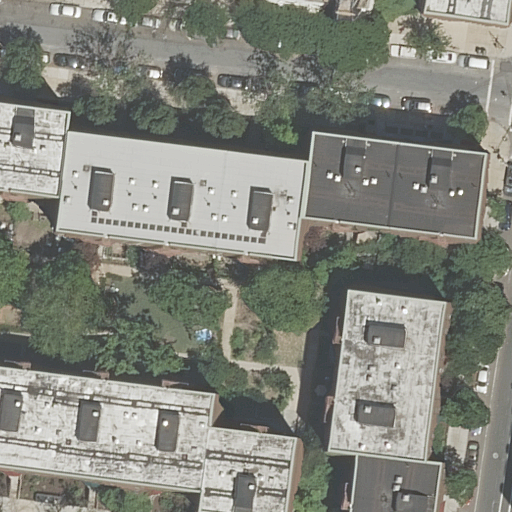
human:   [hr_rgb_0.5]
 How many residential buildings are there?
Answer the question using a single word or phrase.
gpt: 15

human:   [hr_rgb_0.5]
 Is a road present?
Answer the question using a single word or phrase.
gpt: yes

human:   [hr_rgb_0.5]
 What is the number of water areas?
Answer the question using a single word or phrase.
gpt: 0

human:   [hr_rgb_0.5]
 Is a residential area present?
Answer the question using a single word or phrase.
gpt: yes

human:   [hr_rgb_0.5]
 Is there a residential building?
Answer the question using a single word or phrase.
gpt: yes

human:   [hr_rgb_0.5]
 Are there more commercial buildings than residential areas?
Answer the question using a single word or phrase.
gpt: no

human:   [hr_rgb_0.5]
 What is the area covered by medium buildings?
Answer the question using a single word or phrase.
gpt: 3121m2

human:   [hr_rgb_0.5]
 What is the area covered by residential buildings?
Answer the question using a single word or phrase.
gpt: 3232m2

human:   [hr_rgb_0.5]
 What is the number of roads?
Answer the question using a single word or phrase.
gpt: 2

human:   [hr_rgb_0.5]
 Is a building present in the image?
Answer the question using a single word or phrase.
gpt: yes

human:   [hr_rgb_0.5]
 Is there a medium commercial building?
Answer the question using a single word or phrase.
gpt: no

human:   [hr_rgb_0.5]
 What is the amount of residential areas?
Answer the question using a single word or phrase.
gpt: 1

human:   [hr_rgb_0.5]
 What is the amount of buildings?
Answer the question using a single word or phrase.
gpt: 15

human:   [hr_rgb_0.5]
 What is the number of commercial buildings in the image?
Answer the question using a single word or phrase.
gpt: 0

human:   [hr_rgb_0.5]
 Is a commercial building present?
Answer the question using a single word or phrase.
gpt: no

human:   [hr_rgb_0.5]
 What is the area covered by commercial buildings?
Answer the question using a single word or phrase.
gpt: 0m2

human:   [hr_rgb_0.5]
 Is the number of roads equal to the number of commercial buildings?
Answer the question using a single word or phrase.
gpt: no

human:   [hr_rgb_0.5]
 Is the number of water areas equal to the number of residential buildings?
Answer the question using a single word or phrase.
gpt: no

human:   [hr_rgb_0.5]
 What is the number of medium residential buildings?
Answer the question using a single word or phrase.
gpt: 11

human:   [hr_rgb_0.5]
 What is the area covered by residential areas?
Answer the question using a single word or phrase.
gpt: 1382m2

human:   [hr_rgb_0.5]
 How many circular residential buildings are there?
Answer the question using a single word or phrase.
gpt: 0

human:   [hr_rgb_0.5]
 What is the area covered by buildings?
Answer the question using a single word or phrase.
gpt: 3232m2

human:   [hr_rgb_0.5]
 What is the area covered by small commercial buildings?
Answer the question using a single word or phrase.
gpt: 0m2

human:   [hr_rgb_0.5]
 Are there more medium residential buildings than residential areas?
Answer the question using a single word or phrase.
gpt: yes

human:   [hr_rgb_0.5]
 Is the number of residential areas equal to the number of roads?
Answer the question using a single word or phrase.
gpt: no

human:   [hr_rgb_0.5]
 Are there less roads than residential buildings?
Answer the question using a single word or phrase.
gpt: yes

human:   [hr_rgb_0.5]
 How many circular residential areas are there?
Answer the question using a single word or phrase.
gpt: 0

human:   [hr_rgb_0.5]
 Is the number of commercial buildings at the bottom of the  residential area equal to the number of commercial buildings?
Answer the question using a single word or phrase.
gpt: yes

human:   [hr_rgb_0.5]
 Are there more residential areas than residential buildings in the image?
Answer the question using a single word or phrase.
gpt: no

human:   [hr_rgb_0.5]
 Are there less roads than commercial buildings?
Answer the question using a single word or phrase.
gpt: no

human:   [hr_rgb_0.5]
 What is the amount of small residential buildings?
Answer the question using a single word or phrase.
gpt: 4

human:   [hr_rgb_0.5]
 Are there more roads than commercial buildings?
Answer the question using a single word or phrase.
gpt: yes

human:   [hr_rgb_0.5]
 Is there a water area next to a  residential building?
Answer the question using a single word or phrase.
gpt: no

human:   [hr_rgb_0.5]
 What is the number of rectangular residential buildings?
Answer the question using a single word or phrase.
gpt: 15

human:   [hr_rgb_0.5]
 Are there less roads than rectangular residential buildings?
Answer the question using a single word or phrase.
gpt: yes

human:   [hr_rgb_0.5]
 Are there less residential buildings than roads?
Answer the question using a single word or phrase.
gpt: no

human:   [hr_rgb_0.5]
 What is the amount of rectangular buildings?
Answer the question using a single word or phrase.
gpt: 15

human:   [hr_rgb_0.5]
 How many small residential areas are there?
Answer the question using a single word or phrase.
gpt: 0

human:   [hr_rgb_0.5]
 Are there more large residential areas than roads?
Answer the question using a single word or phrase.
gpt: no

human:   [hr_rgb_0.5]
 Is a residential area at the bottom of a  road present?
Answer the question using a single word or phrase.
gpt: no

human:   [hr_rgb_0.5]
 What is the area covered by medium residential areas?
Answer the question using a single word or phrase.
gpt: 0m2

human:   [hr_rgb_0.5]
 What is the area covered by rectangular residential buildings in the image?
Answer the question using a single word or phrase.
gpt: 3232m2

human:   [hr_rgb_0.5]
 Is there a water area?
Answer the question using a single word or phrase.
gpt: no

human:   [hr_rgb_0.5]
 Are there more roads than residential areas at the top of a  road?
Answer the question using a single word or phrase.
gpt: yes

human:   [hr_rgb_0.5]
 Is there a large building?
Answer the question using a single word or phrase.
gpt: no

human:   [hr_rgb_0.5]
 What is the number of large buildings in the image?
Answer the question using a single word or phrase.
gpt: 0

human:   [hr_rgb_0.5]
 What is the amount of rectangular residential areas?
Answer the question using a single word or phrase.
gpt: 1

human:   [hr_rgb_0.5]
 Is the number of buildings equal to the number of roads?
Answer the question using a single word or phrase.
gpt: no

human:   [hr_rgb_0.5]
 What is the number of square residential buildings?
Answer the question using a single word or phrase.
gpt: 0

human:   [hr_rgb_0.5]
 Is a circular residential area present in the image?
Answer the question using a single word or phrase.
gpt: no

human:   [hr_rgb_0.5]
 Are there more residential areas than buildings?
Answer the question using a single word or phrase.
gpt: no

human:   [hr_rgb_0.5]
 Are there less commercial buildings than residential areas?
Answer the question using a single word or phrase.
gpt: yes

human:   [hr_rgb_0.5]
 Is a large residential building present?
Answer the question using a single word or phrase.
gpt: no

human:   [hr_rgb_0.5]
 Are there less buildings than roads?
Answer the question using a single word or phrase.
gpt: no

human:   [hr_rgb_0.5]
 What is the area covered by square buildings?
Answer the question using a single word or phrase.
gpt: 0m2

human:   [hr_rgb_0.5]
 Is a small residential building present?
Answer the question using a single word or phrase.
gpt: yes

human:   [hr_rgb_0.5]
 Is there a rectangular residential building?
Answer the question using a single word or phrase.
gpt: yes

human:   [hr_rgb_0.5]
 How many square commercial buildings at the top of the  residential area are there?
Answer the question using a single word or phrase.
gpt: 0

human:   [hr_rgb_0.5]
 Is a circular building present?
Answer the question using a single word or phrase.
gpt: no

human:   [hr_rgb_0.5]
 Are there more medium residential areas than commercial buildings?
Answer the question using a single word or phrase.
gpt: no

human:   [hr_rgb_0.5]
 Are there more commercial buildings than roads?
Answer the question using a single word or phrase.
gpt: no

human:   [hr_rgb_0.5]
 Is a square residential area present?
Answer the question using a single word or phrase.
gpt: no

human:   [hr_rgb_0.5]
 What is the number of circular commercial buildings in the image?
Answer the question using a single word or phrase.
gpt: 0

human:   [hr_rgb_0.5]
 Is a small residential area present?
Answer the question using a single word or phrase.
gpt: no